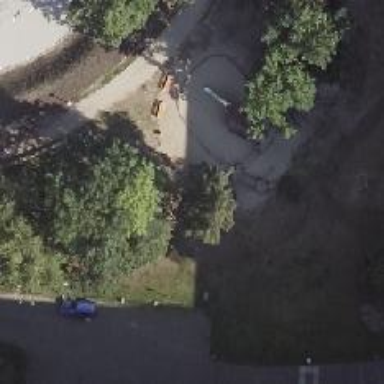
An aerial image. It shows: Playground area for leisure activities on the land.